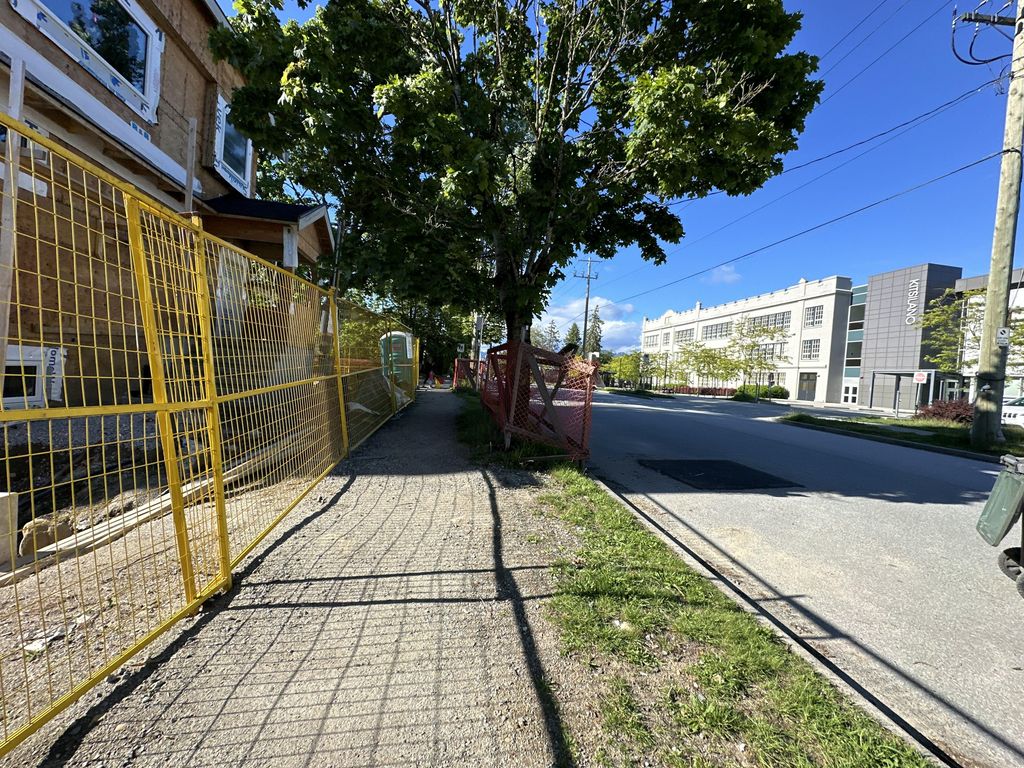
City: vancouver